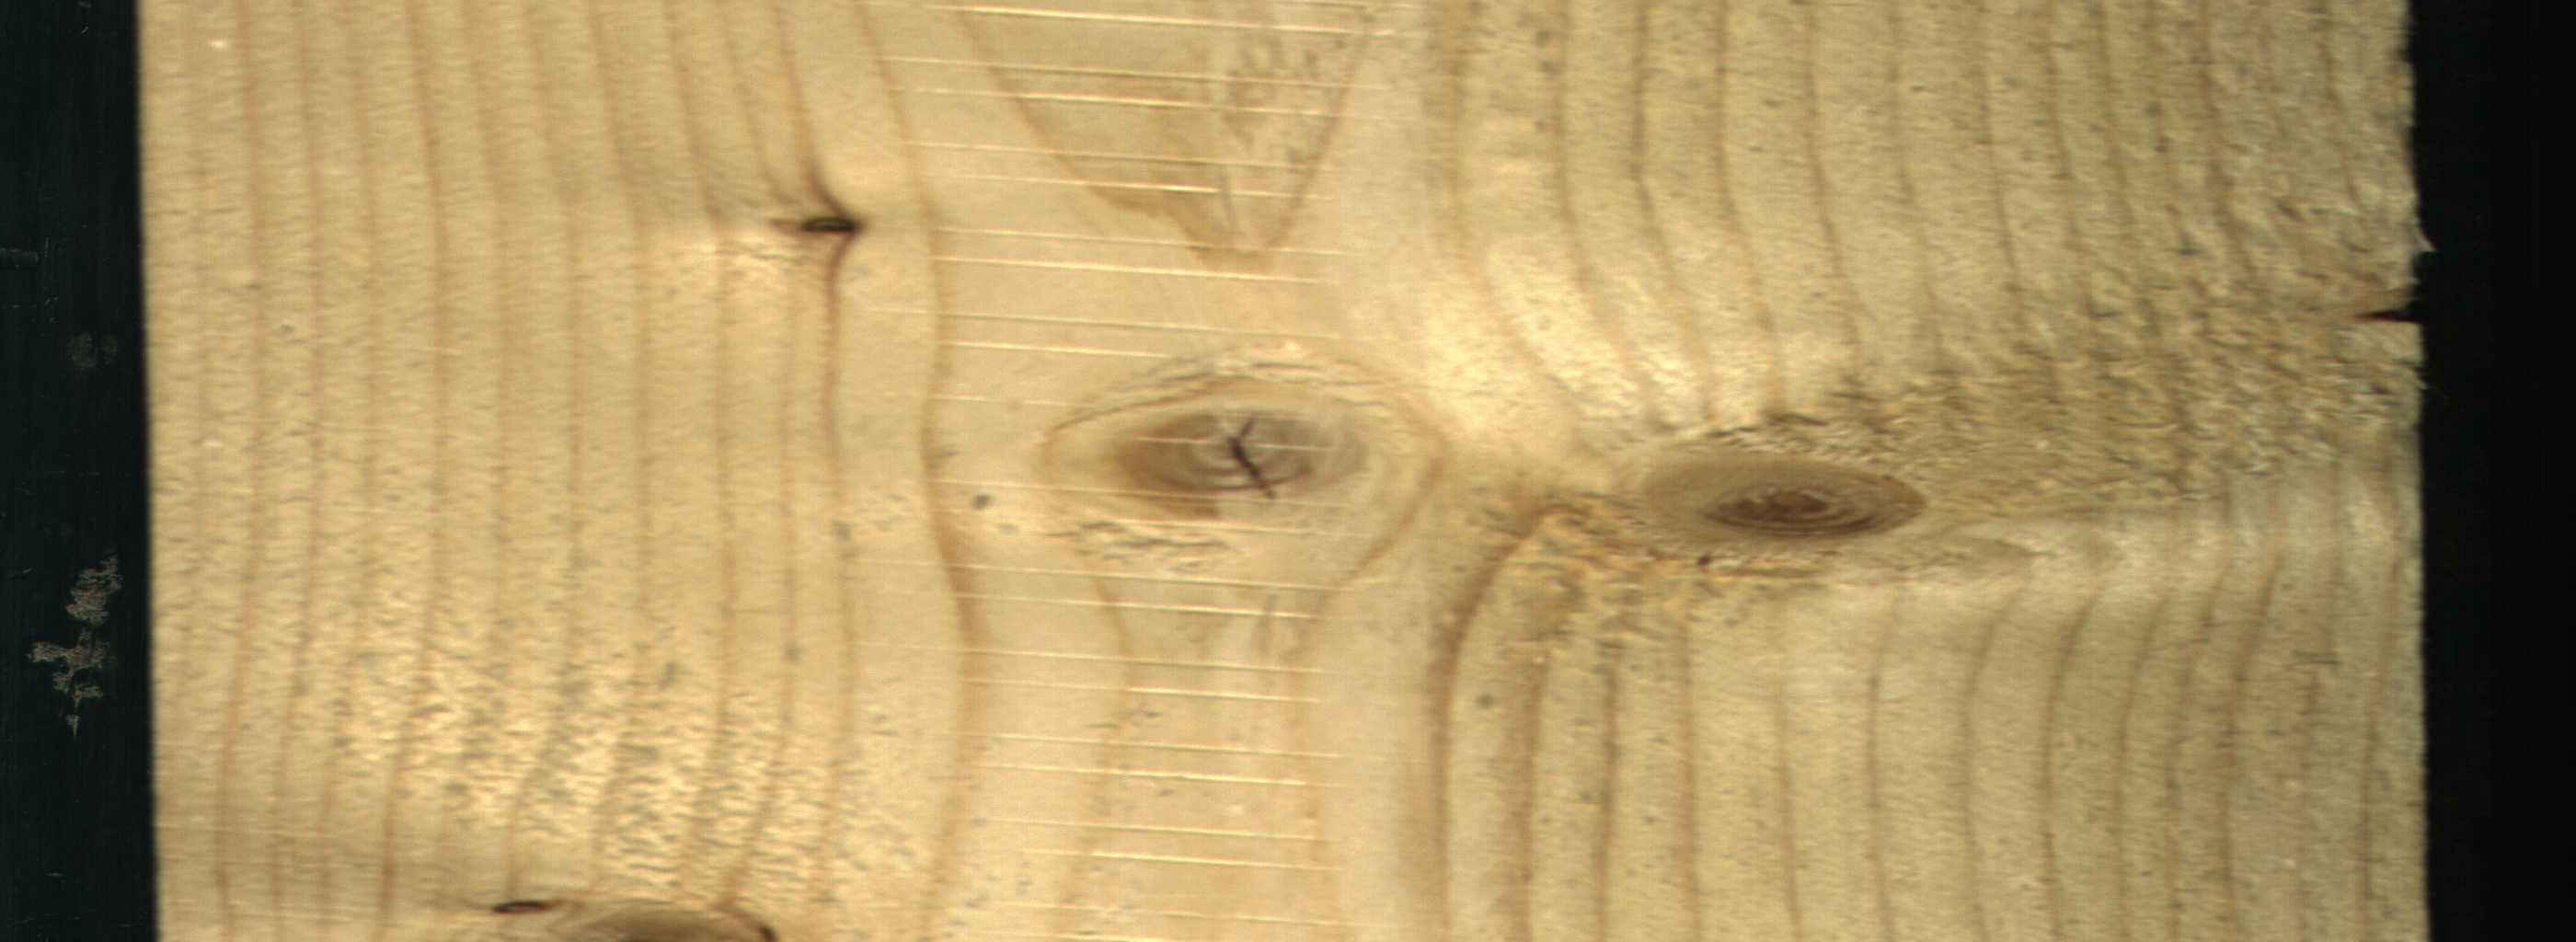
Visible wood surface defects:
knot_with_crack
Knot_missing
Dead_Knot
Dead_Knot
Dead_Knot
Live_Knot
Live_Knot